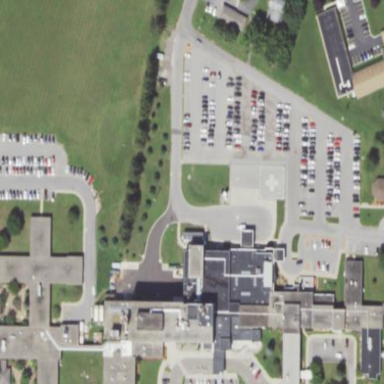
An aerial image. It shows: Healthcare facility identified as hospital.